Question:
I am trying to fill two text box in a form using button controls but it seems to work for 1 only. when I run the program, I can't select between two text box. what condition should I use?
'''
private void Button0_Click(object sender, EventArgs e)
{
if (???????????????????)
{
metroTextBoxQuantity.Text = metroTextBoxQuantity.Text + "0";
}
else
{
metroTextBoxItemcode.Text = metroTextBoxItemcode.Text + "0";
}
}
'''
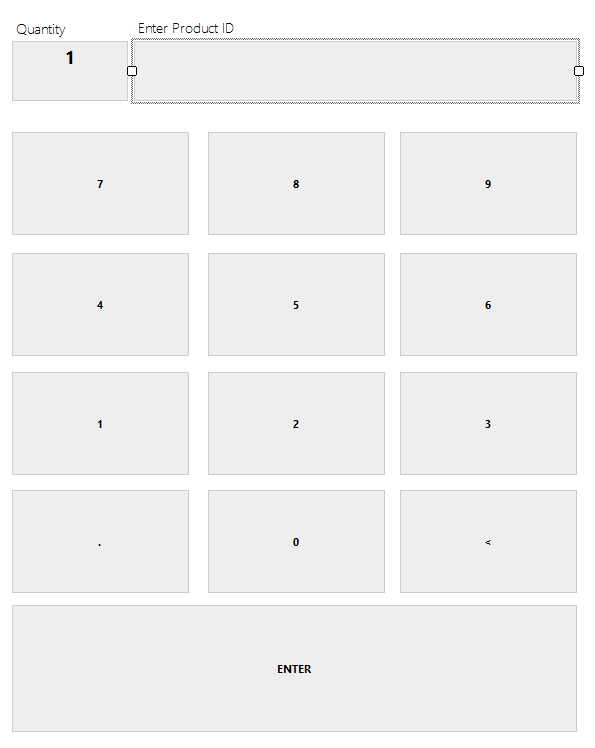
Answer: One possible solution is to create a 'Control' variable that stores a reference to the last clicked textbox. This would be handled by the 'Click' event for both textboxes. Then, in your number button clicks, just append the number to the selected textbox variable. Something like this:
'''
Control SelectedTextbox { get; set; } = null;
//Use this event handler for both the Quantity and Itemcode textbox
public TextBox_Click(object sender, EventArgs e)
{
SelectedTextbox = (Control)sender;
}
private void Button0_Click(object sender, EventArgs e)
{
if(SelectedTextbox == null)
throw new Exception("SelectedTextbox has not been set");
SelectedTextbox.Text += "0";
}
'''
Note, if 'MetroTextBox' doesn't inherit from 'Control', you'll need to change 'SelectedTextbox' to a different type. It most likely does though.
You also may want to consider using a single event handler for all the button clicks instead of one for each. You can either parse what number button was clicked using the 'sender''s name, or you can store the number of the button in the button's 'Tag' and read it from there. But that's best left for another question.